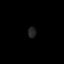
Tissue: lung
Cell type: Myeloid cells
Senescence score: 0.241
Nuclear area (px): 80
Mean DAPI intensity: 36.112